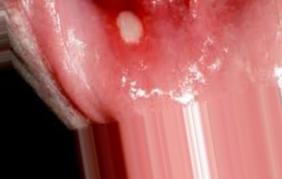
Condition: Mouth Ulcer